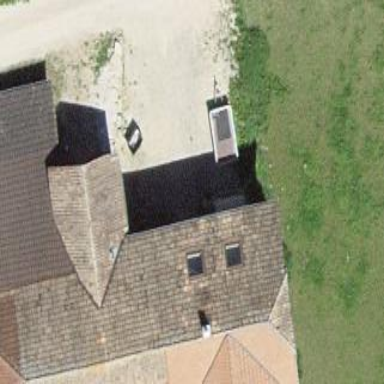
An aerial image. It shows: Farm building.